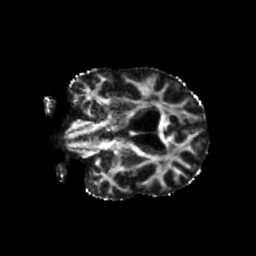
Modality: FA
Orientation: coronal
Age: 43
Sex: male
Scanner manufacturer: siemens
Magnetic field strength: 3 T
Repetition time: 5.25 s
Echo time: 0.08 s